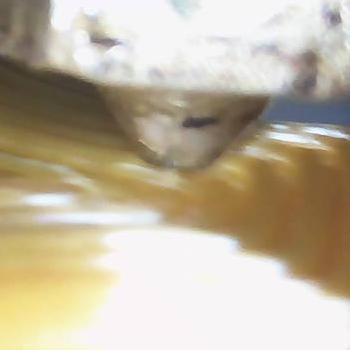
Flow rate: 61%